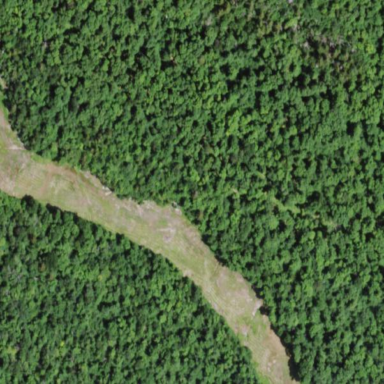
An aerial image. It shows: Coniferous forest area.